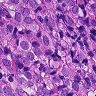
Metastatic tissue present: yes